Aerial crown-view tile of a tropical tree (Barro Colorado Island, Panama), acquired 20250818:
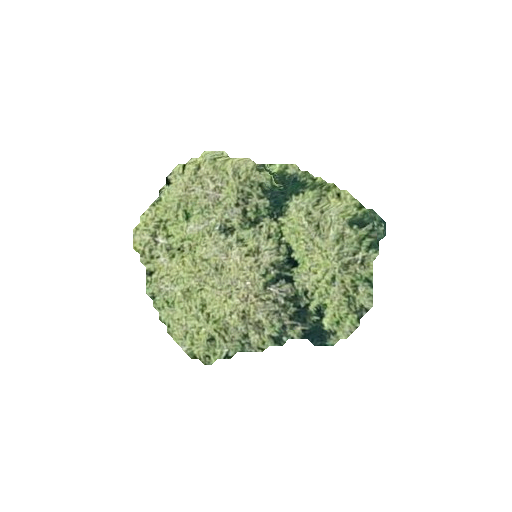
Species: Quararibea stenophylla
GBIF accepted scientific name: Quararibea stenophylla
Crown area: 55.524 m²